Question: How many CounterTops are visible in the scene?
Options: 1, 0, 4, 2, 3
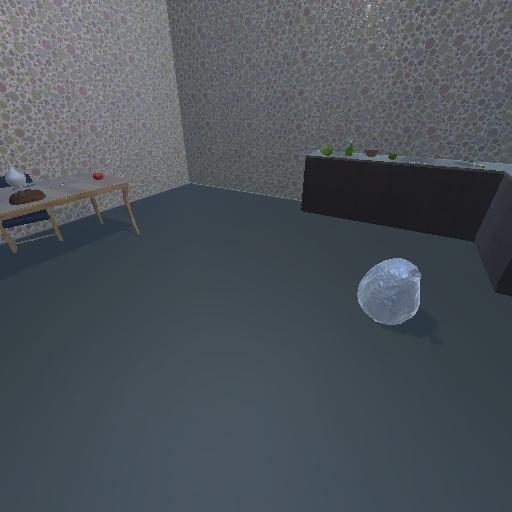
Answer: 1